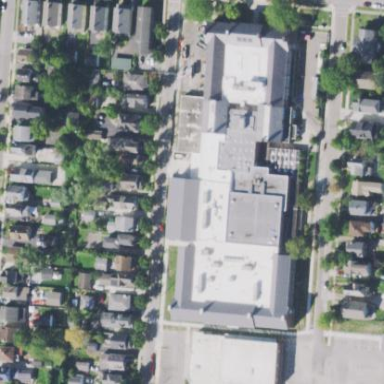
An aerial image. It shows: School building.